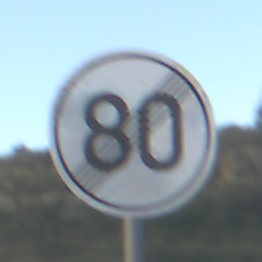
Verkehrszeichen: EndeGeschwindigkeit80
Umgebung: Outdoor, RoadRail
Tageszeit: SunriseSunset
Wetter: PartlyCloudy
Licht: Natural
Jahreszeit: NotSpecified
Kontrast: LowContrast